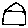
Label: house